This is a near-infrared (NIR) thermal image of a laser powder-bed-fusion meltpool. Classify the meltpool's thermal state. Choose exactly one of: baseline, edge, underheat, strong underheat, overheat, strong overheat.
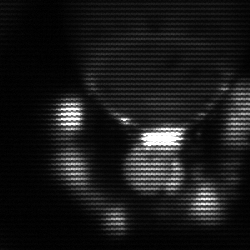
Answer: edge